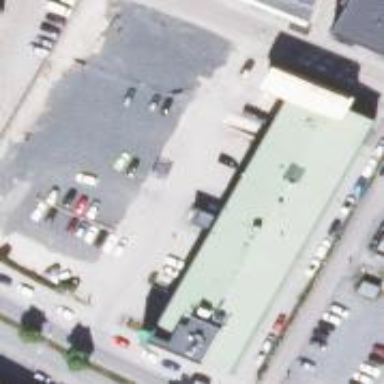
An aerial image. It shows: Building.